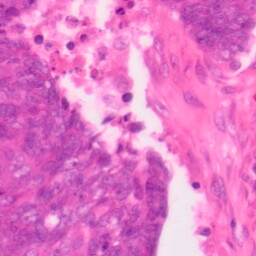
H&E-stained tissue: Colon